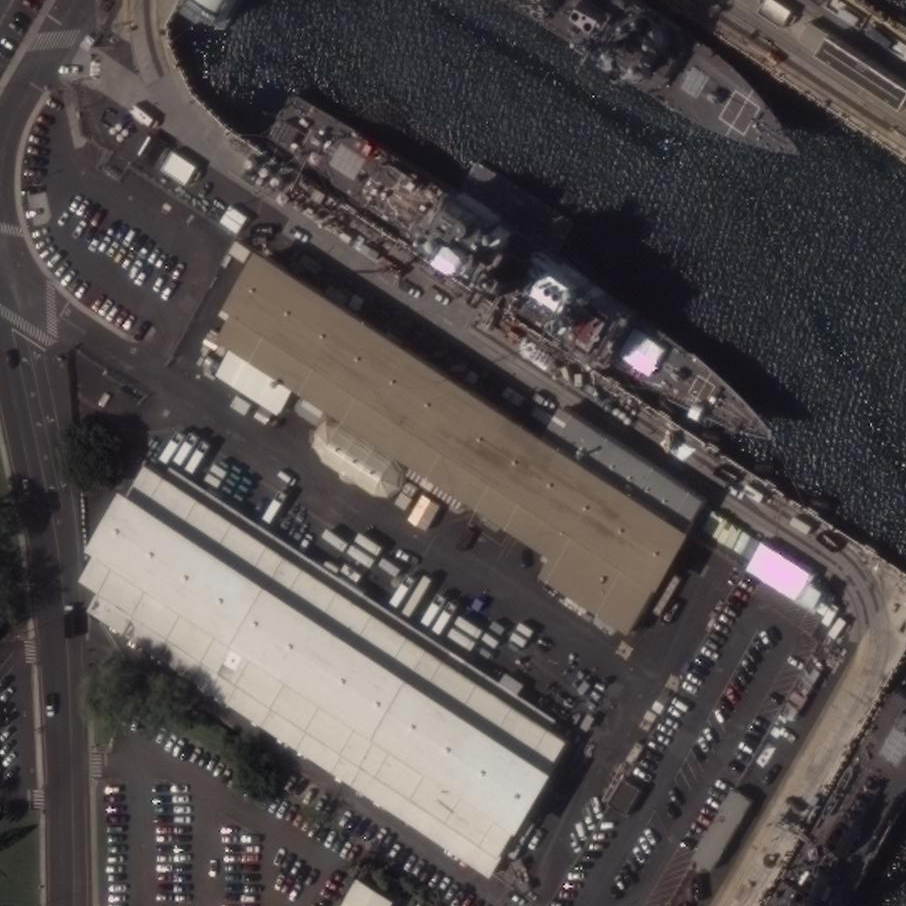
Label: cruiser